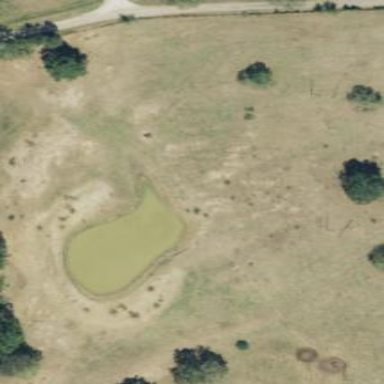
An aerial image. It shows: Pond which is water basin.